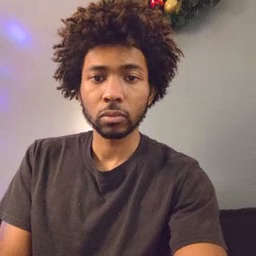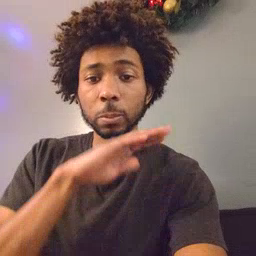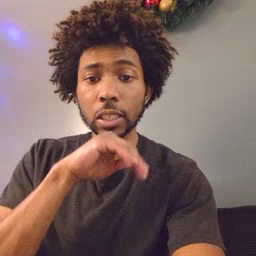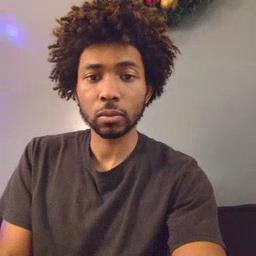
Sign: pig